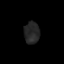
Tissue: lung
Cell type: Endothelial cells
Senescence score: 0.1936
Nuclear area (px): 330
Mean DAPI intensity: 38.103